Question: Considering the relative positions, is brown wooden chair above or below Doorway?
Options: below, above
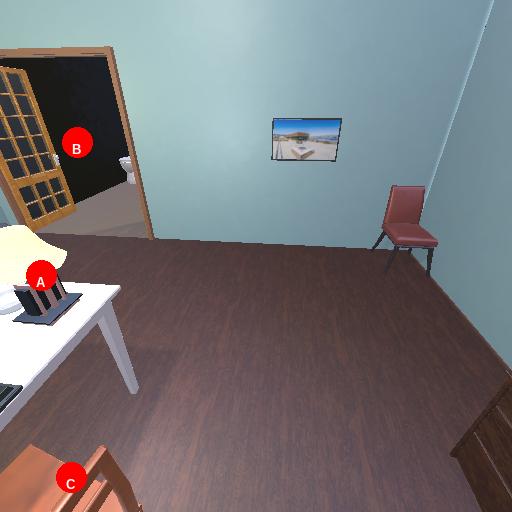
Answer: below